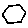
Label: hexagon